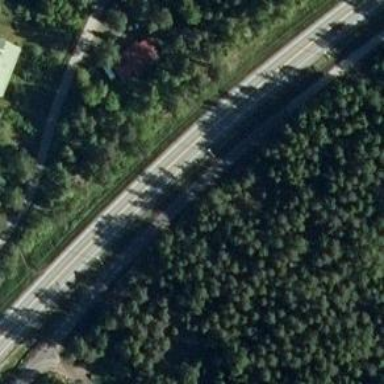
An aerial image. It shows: Asphalt cycleway.